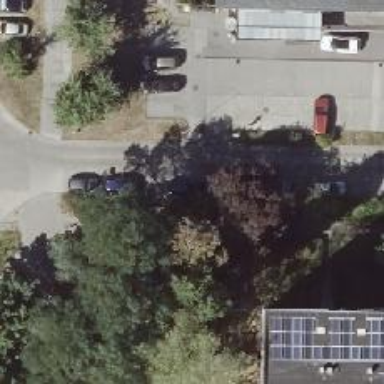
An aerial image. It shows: Residential road with concrete surface. There are sidewalks on both sides.